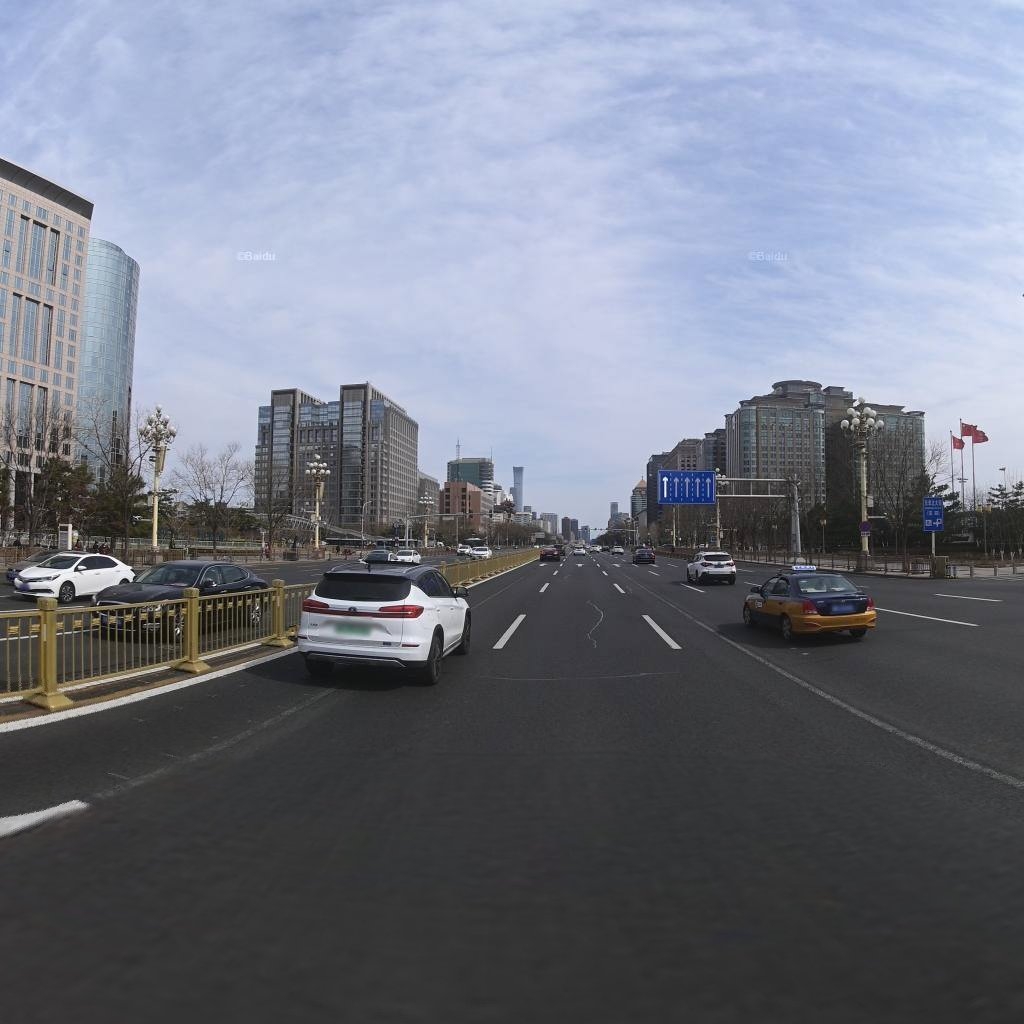
Region: Dongcheng
Road damage annotations: transverse patch, longitudinal patch